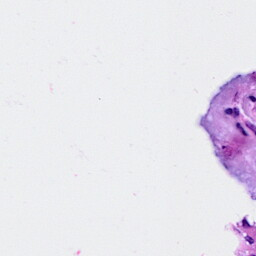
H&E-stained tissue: Breast